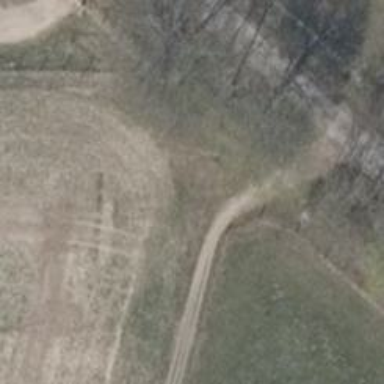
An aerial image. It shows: Dirt track with grade 4 surface.